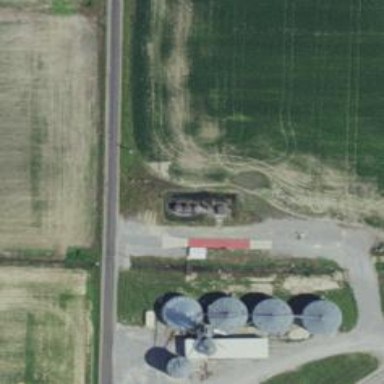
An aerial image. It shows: Storage tank that is man-made.